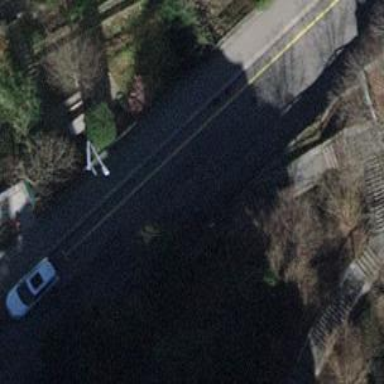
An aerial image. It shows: Set of steps on the road.